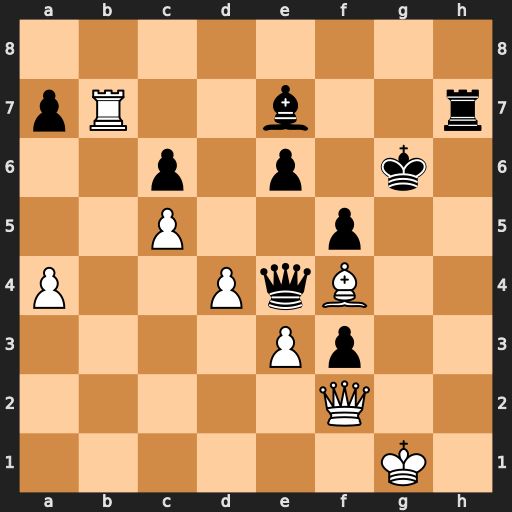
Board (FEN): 8/pR2b2r/2p1p1k1/2P2p2/P2PqB2/4Pp2/5Q2/6K1
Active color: w
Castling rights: -
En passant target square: -
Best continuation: Qg3+ Kf7 Qg5 f2+ Kxf2 Qc2+ Kg3 Qh2+ Kf3 Rh3+ Bg3 Rxg3+ Qxg3